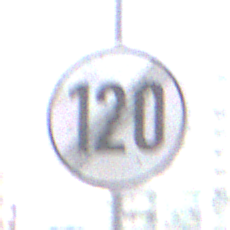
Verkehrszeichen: EndeGeschwindigkeit120
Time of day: MorningAfternoon
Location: Outdoor (Urban)
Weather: Overcast
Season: NotSpecified
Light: Natural